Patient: sex F, age 65
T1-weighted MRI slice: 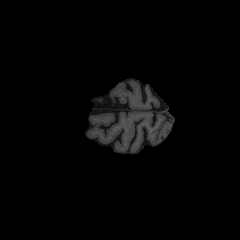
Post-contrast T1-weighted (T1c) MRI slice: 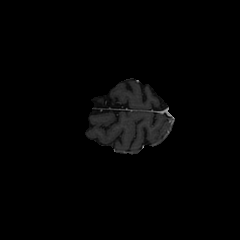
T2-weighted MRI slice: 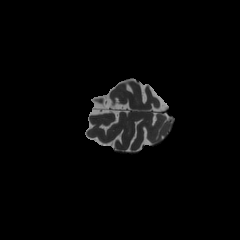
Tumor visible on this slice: no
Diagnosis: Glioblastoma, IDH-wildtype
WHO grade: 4